Question: I have this very weird issue going on. The function you will see in a moment is supposed to ensure that all elements (chars) in a 2D array are at there utmost position, that is, there is no empty space above any of the characters. For instance a board could look like this:
'''
1 X * * X ^
2 * X ^ *
3 o o * X ^
4 o ^ X X X
5 ^ * X * ^
1 2 3 4 5
'''
And there is an issue at (2,1) because there is an empty space above a non empty space.
My function does the sorting correctly but it deletes any character in the bottom row that has an empty space above it. I cannot, for the life of me, figure out why. Here is my sort function.
'''
int bb_float_one_step(BBoard board){
int i,j;
for (i = 0; i < board->rows; i++){
for (j = 0; j < board->cols; j++){
if (board->boardDim[i][j] == None && (board->boardDim[i + 1][j] != None && i + 1 <= board->rows)){
char tmp = board->boardDim[i + 1][j];
board->boardDim[i + 1][j] = board->boardDim[i][j];
board->boardDim[i][j] = tmp;
}
}
}
for (i = 0; i < board->rows; i++){
for (j = 0; j < board->cols; j++){
printf("%c",board->boardDim[i][j]);}printf("
");}
}
'''
Below Is a picture of the full sequence, The Program prints a board. The user is asked to select a region to 'pop.' A function then replaces all the characters that are connected with a blank space. Then in the last portion of the picture you can see how the characters are deleted. The board that doesn't have a border is there because I was using it to check if the characters actually were deleted or not.

Thank you in advanced for 1, reading this whole post, and 2, any help you can give.
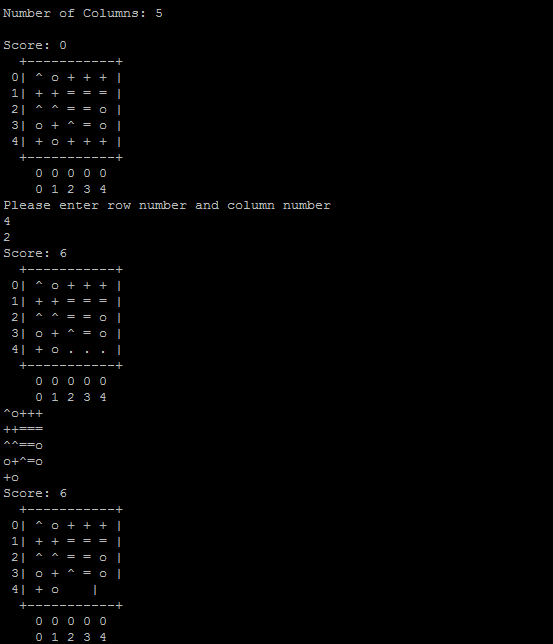
Answer: Since you are comparing current row with next row you should use 'for(i = 0; i < board->rows-1; i++)'
Then in your complex if statement, get rid of '&& i <= board->rows'. That should have been a less-than anyway, not less-than-or-equals. You're going out of bounds and getting garbage in your array.